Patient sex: F
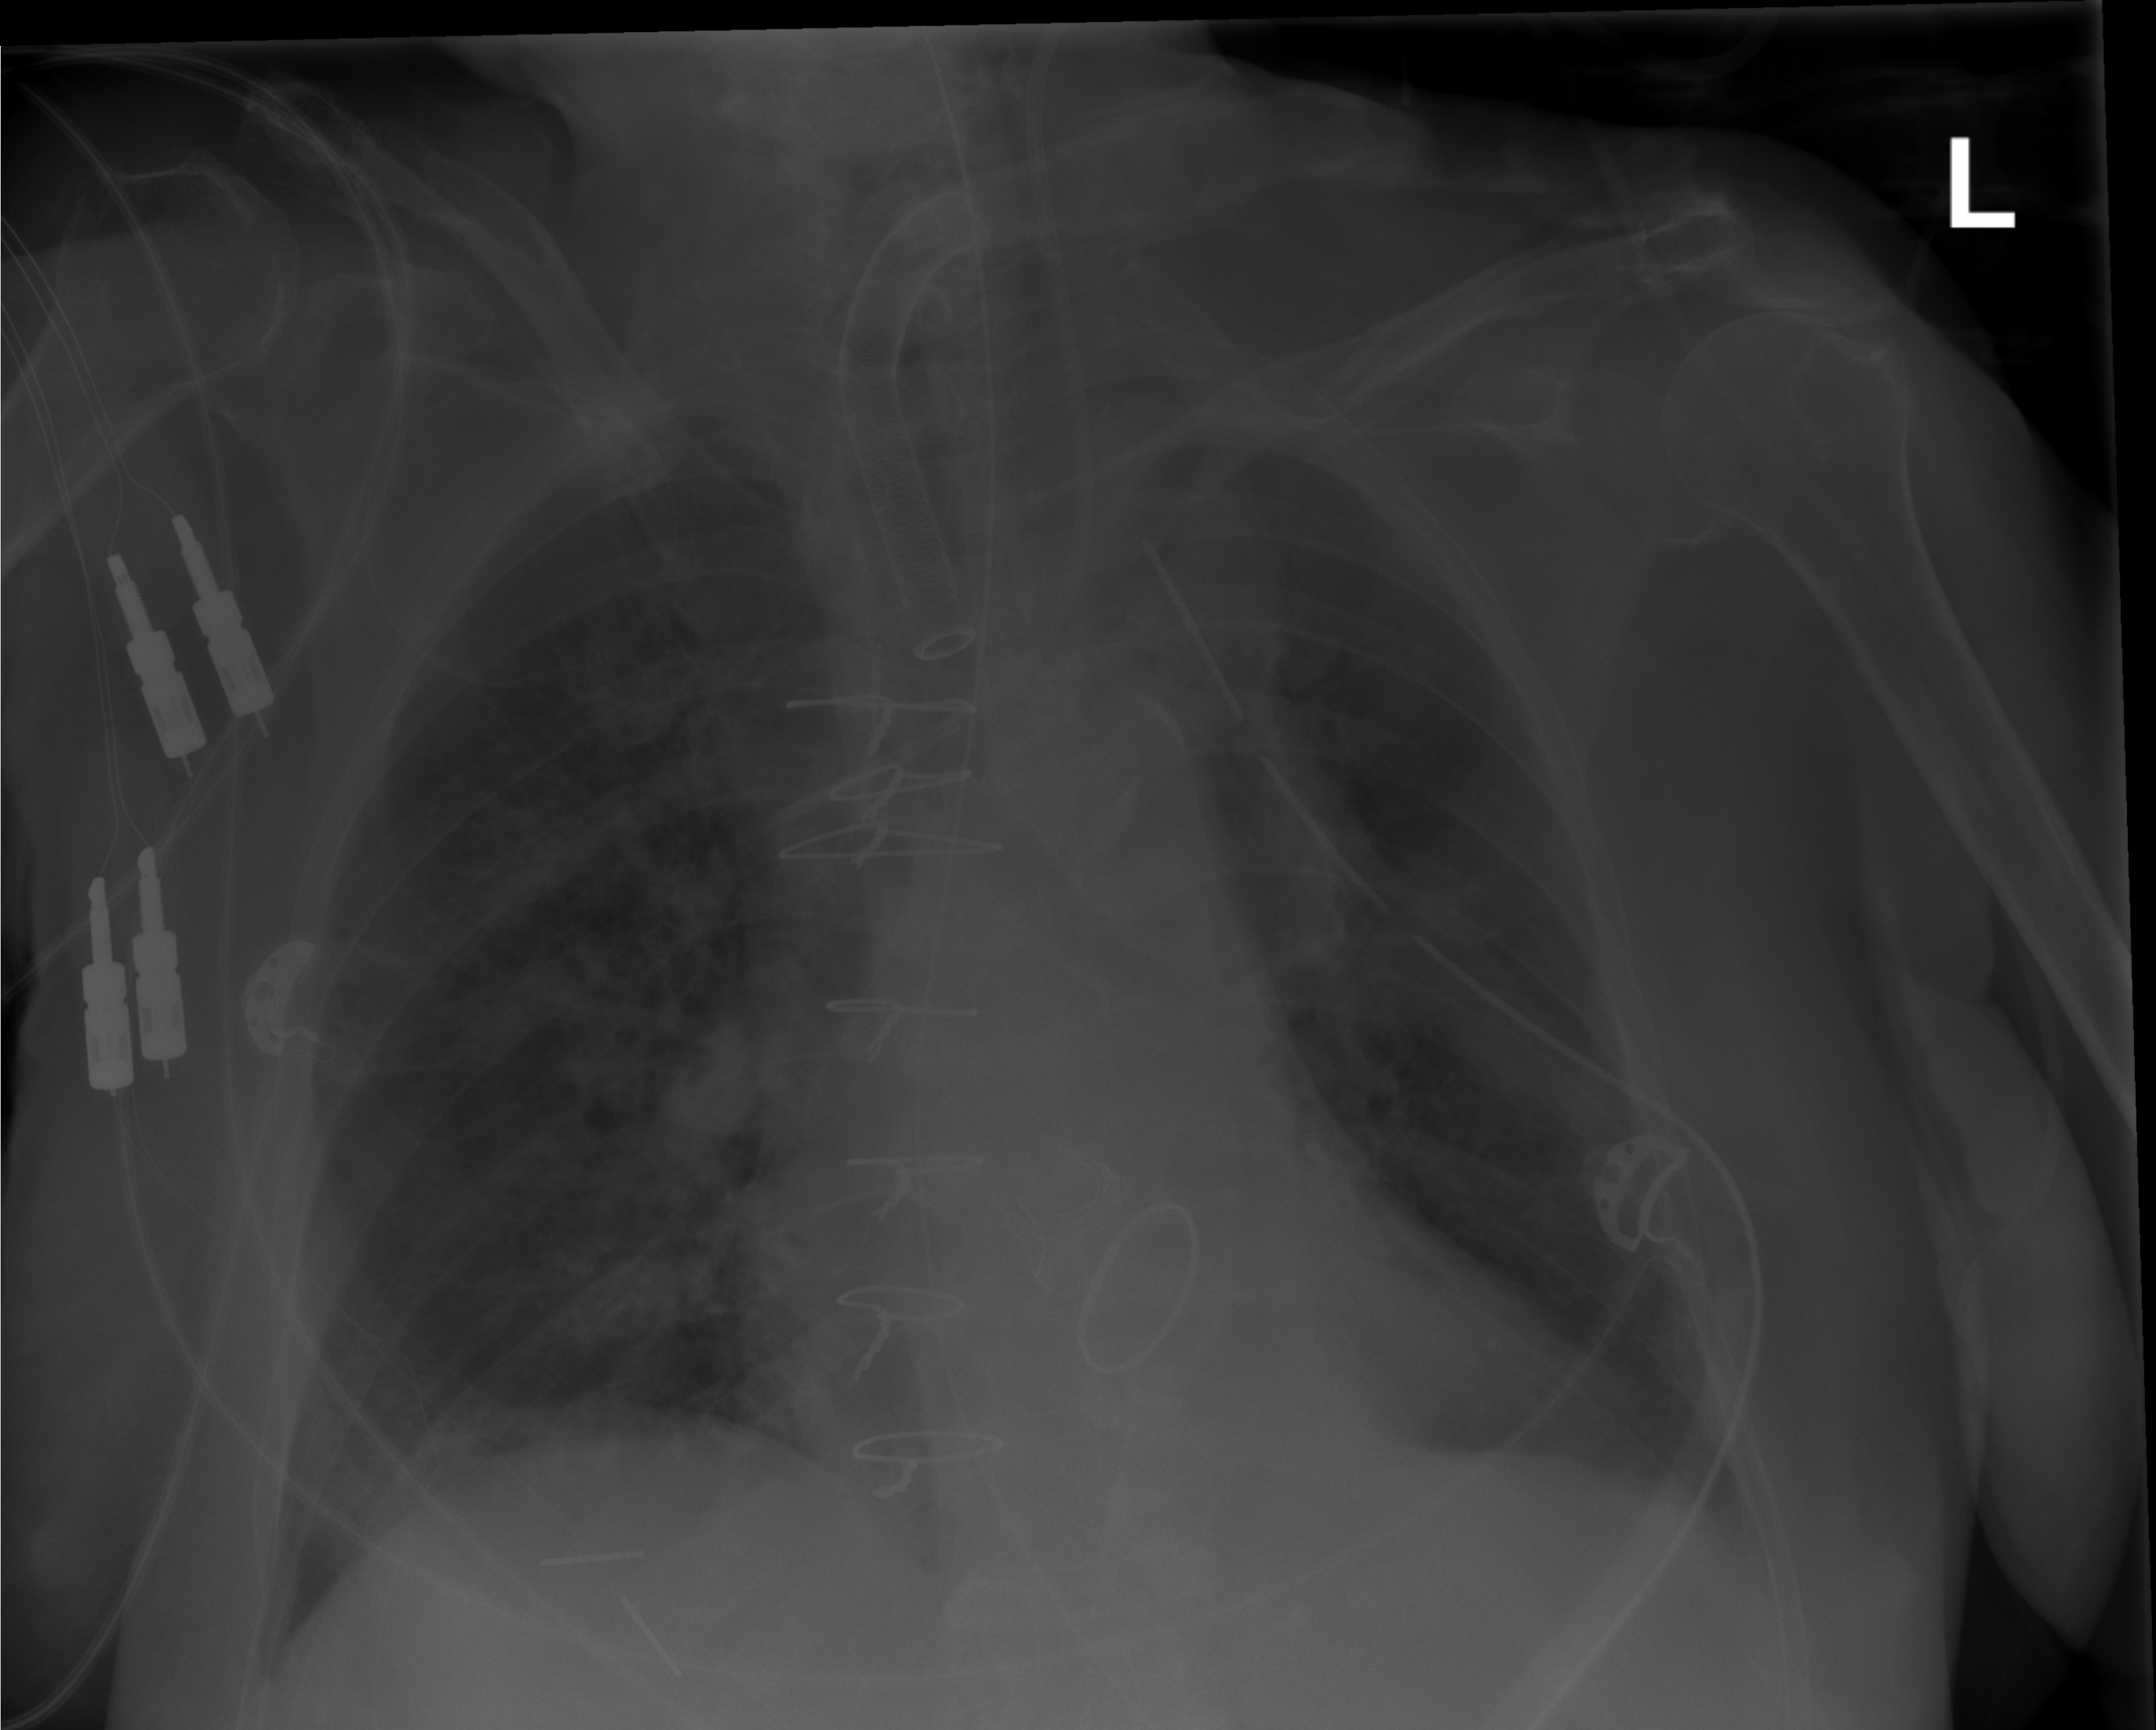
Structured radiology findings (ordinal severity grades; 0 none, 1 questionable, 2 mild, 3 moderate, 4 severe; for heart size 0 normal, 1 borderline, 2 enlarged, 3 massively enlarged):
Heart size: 0
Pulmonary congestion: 2
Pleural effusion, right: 0
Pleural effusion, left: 0
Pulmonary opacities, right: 2
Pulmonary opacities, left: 2
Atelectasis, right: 0
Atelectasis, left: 2